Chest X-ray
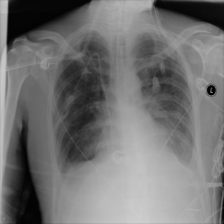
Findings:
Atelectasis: negative
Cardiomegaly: negative
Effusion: positive
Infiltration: positive
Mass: negative
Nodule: negative
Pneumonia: negative
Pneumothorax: negative
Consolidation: negative
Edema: negative
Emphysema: negative
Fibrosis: negative
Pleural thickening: negative
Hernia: negative